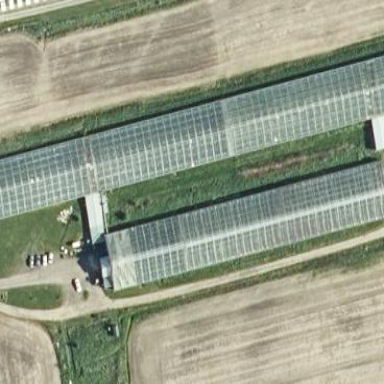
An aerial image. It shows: Greengrocer shop located in area dedicated to greenhouse horticulture.